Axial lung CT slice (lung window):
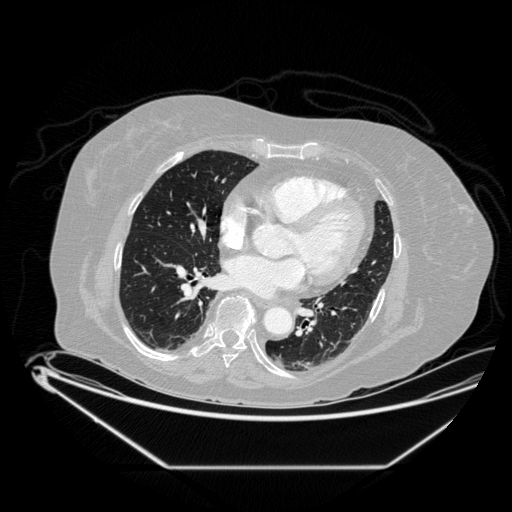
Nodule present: no